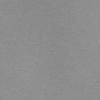
Label: dusty